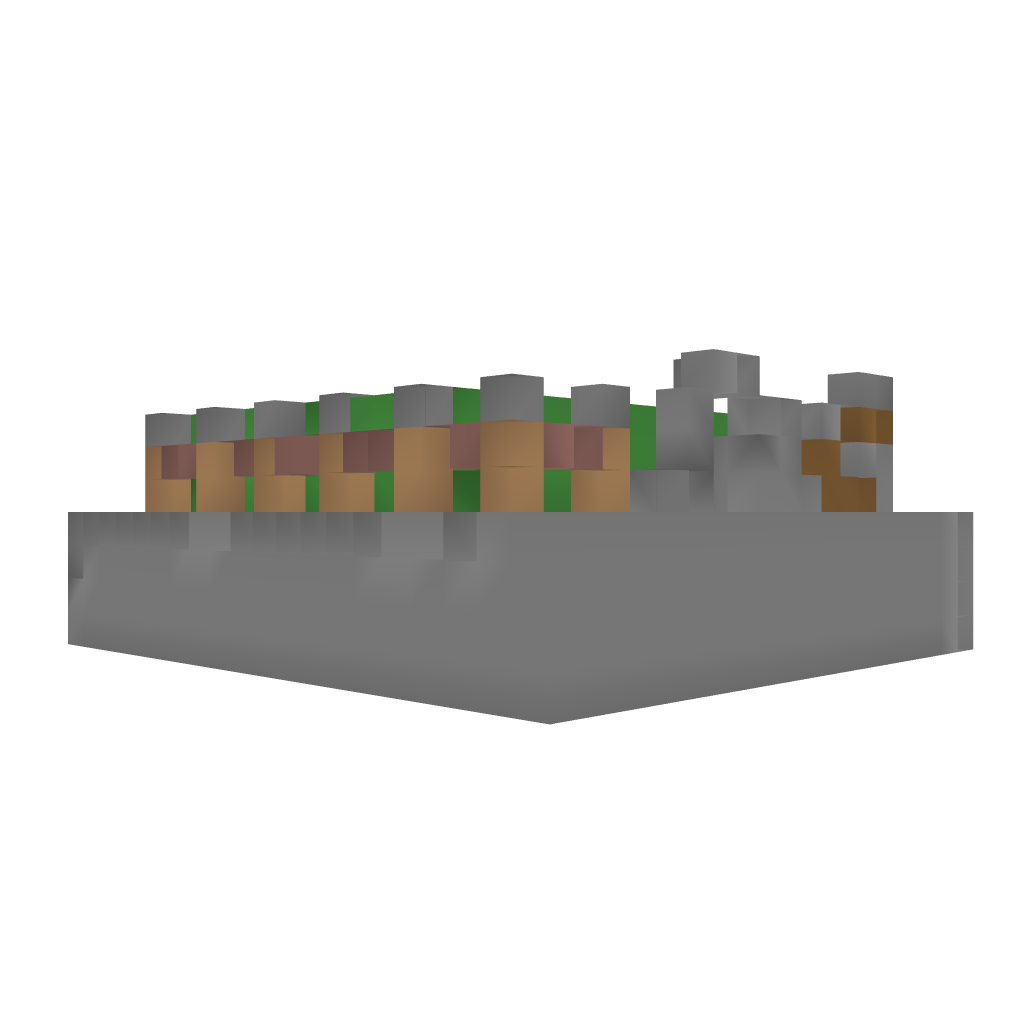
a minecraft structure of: ADVSET #2 The Mini Maze and Cave Entrace bad low quality